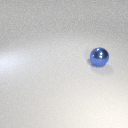
large blue metal sphere